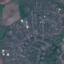
Land use / land cover: Residential